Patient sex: M
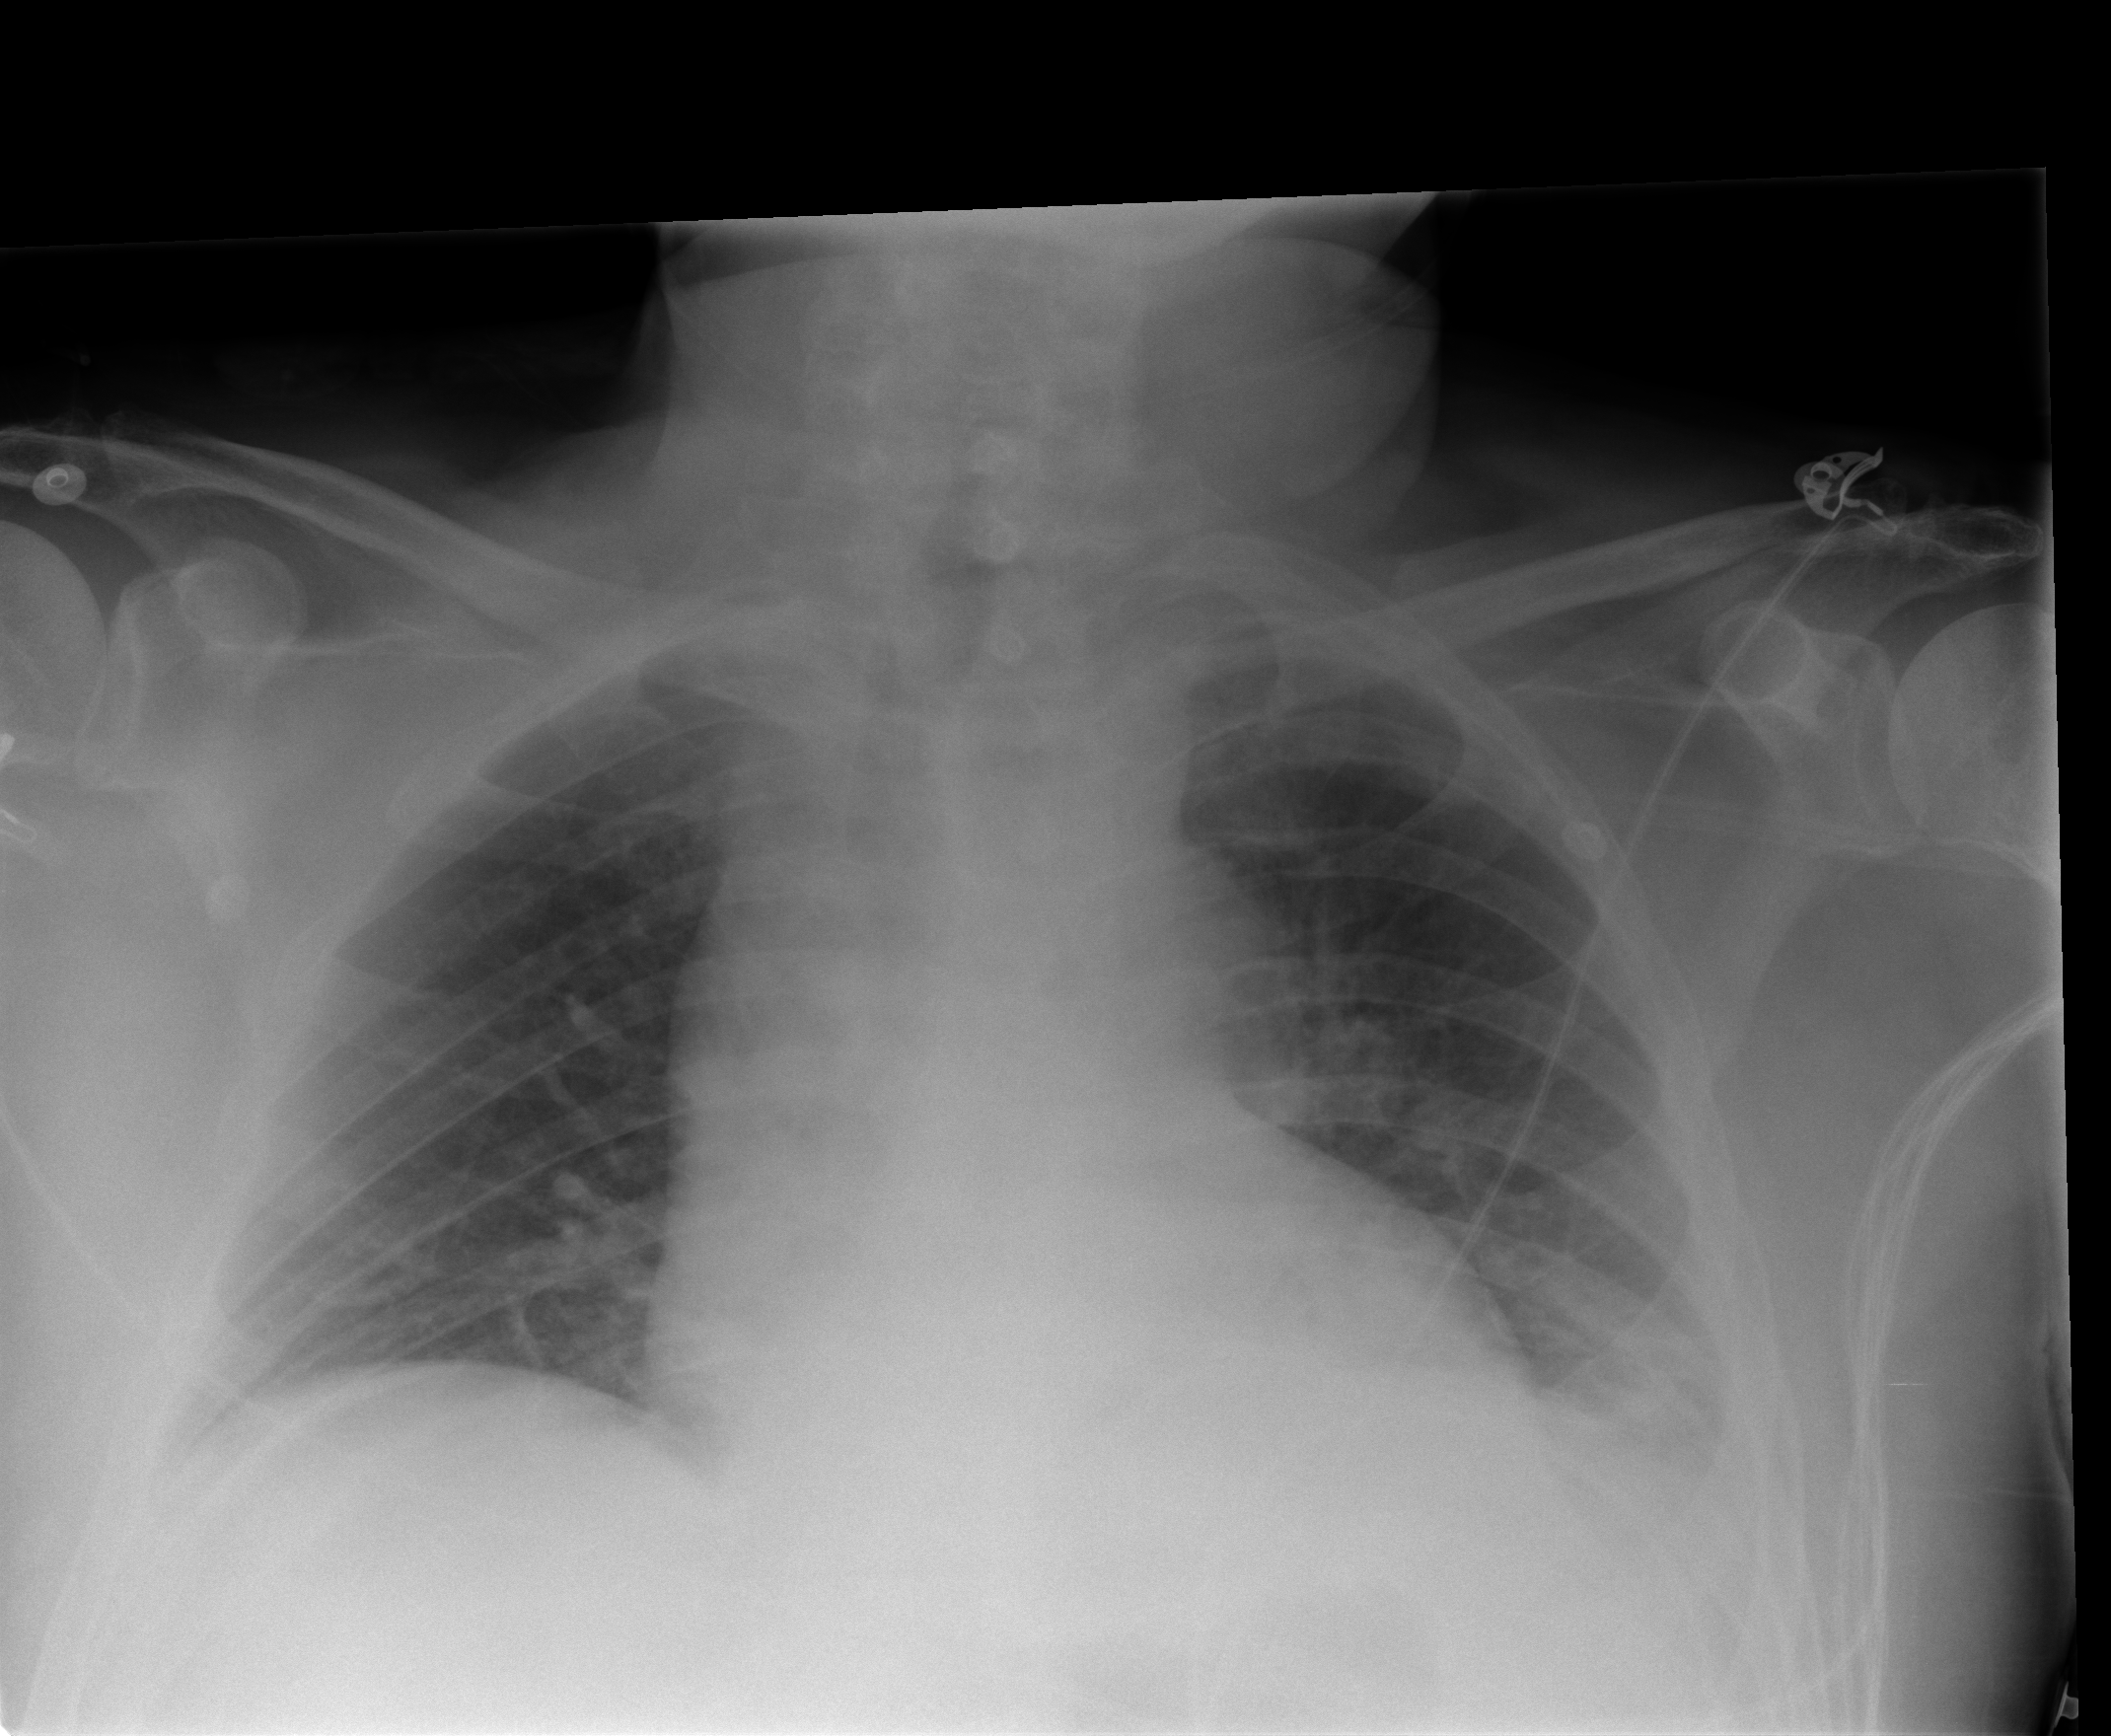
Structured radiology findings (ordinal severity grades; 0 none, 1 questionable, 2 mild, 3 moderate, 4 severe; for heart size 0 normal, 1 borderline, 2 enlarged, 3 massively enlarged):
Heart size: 1
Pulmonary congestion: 0
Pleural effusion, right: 0
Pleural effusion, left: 2
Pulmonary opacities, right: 0
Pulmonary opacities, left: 1
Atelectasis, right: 2
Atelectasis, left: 2